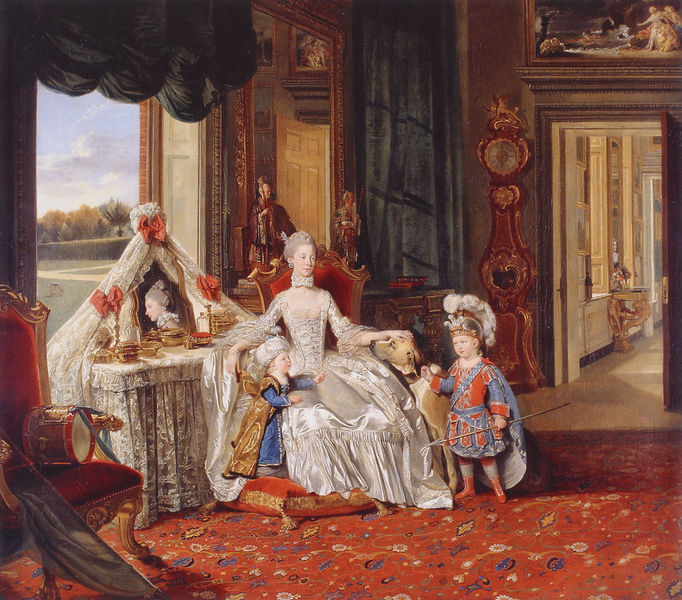
Titel: Die Königin Charlotte mit ihren zwei ältesten Söhnen
Künstler: Johan Zoffany
Institution: London, Royal Collection
Schlagwörter: weiß, bäume, fenster, frankreich, frau, kleid, licht, tisch, tür, ölbild, rot, schloss, wiese, malerei, teppich, barock, federn, bildnis, spiegel, spiegelung, gold, interieur, sessel, adel, familie, kind, mutter, rokkoko, schleifen, prinzessin, seide, kinder, halsband, spiegelbild, herbst, türe, kaiser, kissen, uhr, innenansicht, palast, kuchen, helm, trommel, standuhr, frisiertisch, schminktisch, königin, volant, teppisch, barok, regentin, rot teppich, kleinwüchsich